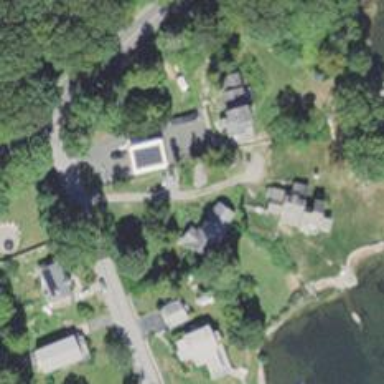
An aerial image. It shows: Residential driveway designated as service road.